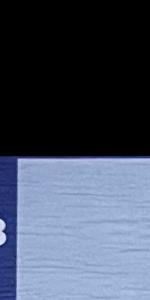
Label: Empty